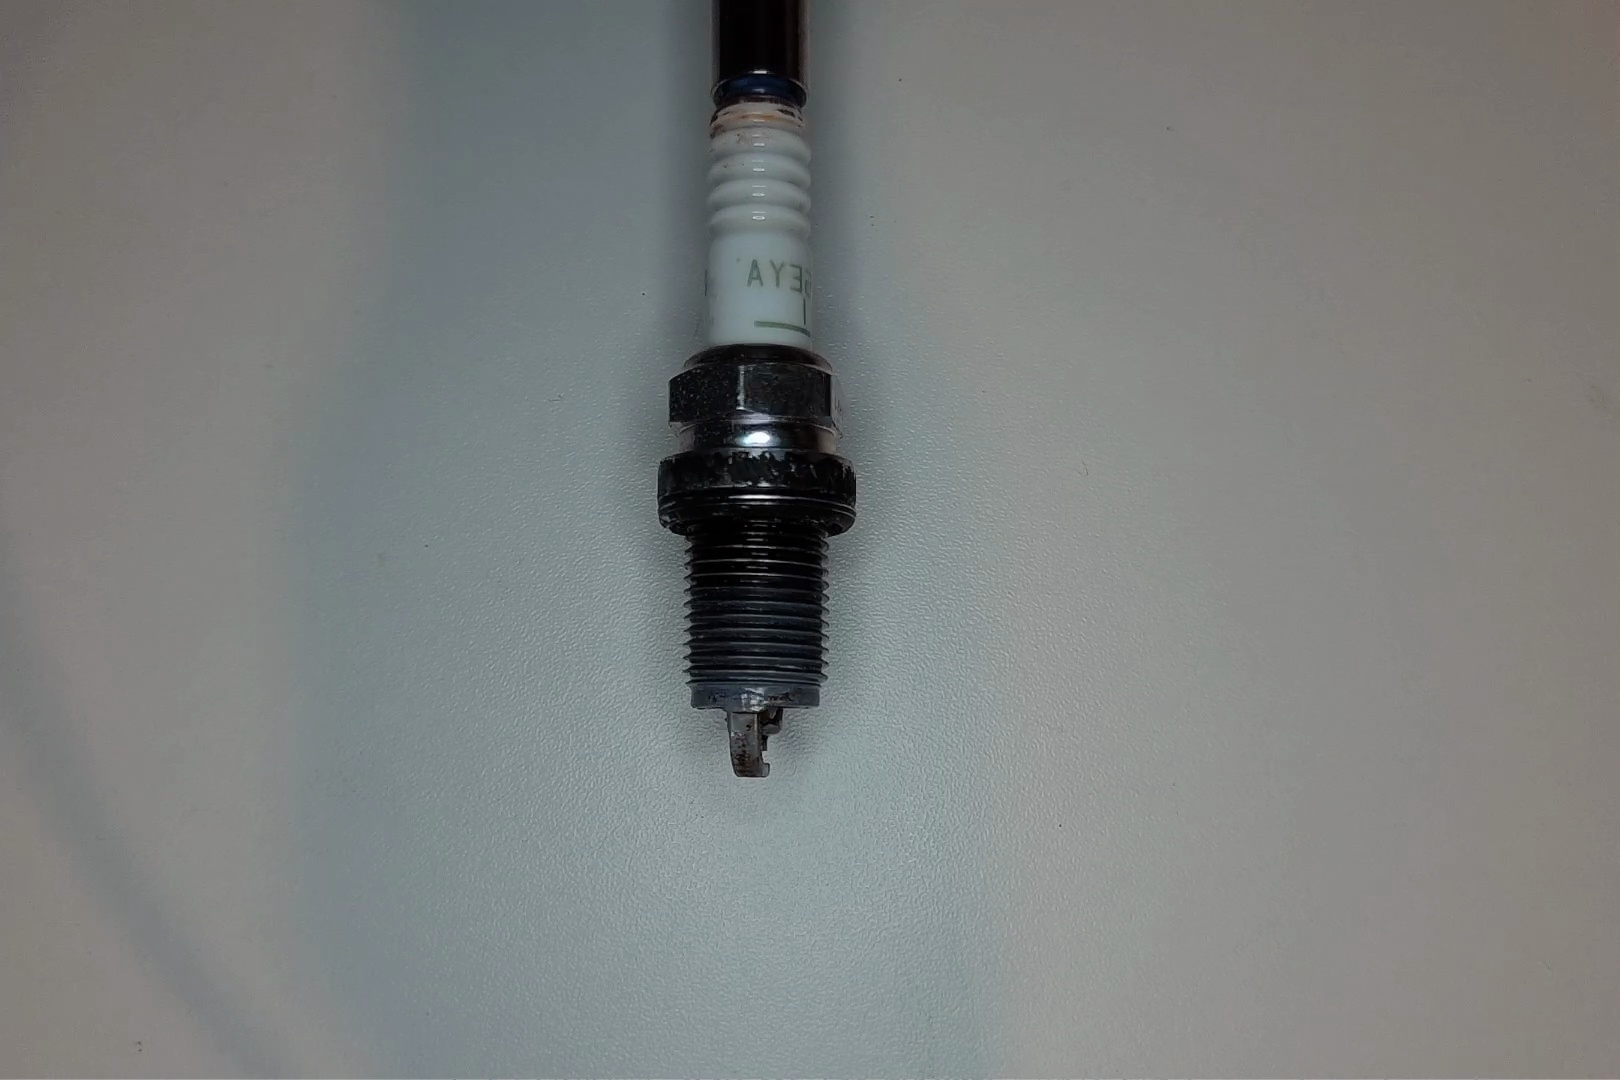
Label: anomaly